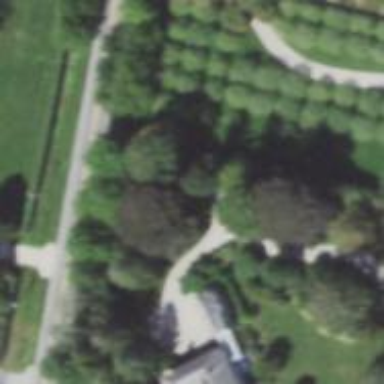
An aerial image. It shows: Driveway.